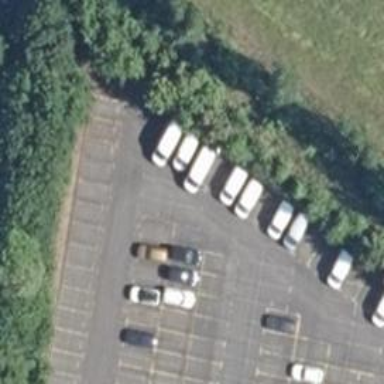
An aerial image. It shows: Road serving as parking aisle.